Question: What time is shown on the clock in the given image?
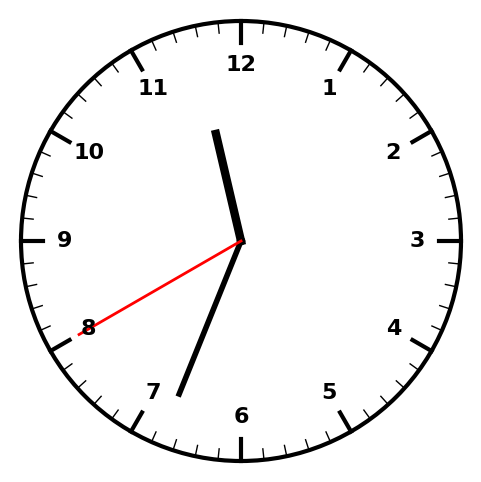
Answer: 11:33:40